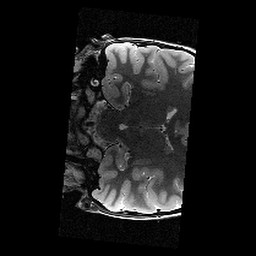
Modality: T2w
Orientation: coronal
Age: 11
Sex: male
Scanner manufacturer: siemens
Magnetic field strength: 3 T
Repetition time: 9.23 s
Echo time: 0.067 s